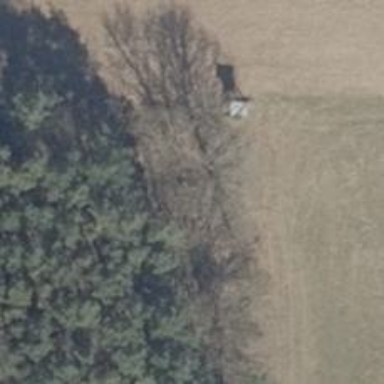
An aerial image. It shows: Shelter that serves as hunting stand.